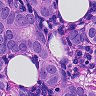
Metastatic tissue present: yes